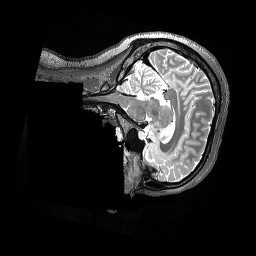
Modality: T2w
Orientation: sagittal
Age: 19
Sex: female
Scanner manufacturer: siemens
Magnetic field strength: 3 T
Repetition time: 3.2 s
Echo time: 0.562 s